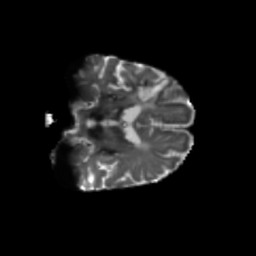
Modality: T2w
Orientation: coronal
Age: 75
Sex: male
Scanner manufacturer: siemens
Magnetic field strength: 3 T
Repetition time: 5.47 s
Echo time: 0.0854 s